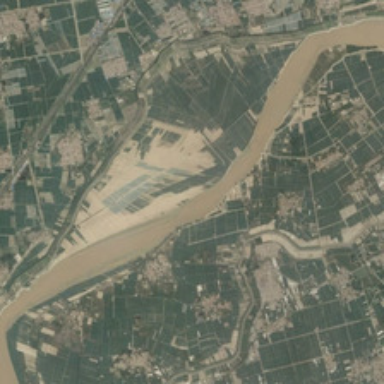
On both sides of the river is a green field .